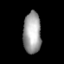
Tissue: lung
Cell type: T cells
Senescence score: 0.5676
Nuclear area (px): 725
Mean DAPI intensity: 160.881